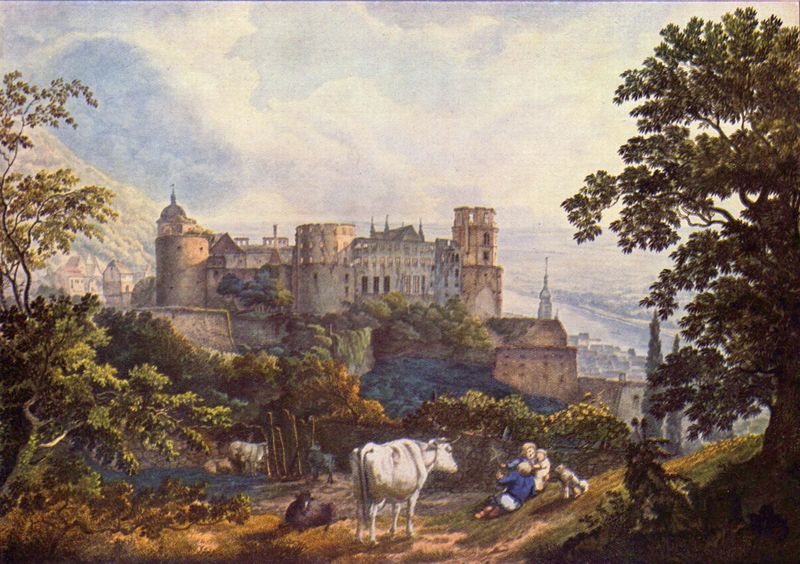
Titel: Das Heidelberger Schloß
Künstler: Karl Philipp Fohr
Standort: Darmstadt
Institution: Hessisches Landesmuseum
Schlagwörter: baum, berg, blau, blätter, dunkel, felsen, gemälde, himmel, kopf, körper, laub, mann, schatten, wasser, weiß, wolken, bäume, fluss, frauen, grün, kirchturm, landschaft, menschen, mädchen, sand, sitzen, stadt, ufer, äste, braun, fenster, frau, hell, kleid, kleider, licht, männer, nase, schwarz, ausblick, dach, gebäude, gras, haus, hund, rasen, schloss, tier, tiere, weg, wiese, wolke, leute, malerei, wand, architektur, barock, gesicht, mensch, steine, horn, öl, ast, erde, feld, gräser, horizont, häuser, hügel, kühe, natur, strauch, vieh, busch, büsche, kirche, sonne, sträucher, boden, land, familie, kind, mutter, vater, blatt, renaissance, schulter, schultern, tal, wald, genre, kinder, oval, pferd, rund, turm, beine, schwanz, schweif, bein, sommer, liegen, fassade, italien, perspektive, jungen, abhang, berge, farben, fels, gebirge, dorf, mauer, farbe, tag, kuh, rind, herbst, idylle, pause, rast, kuppel, romantik, tannen, spielen, maler, junge, zinnen, ortschaft, stadtansicht, wände, ruine, lamm, schaf, buch, burg, türme, alpen, festung, lichtung, hocken, radierung, stich, leinwand, tanne, löcher, öffnung, real, mauern, mittelalter, apsis, romanik, heidelberg, fernsicht, watteau, wegrand, hörner, lämmer, schafe, ochse, stier, hirte, hirten, hirtin, hüten, schäfer, ziege, tempera, weitsicht, zinne, ziegen, öffnungen, repos, apsiden, apsen, coloriert, weitblick, chateau, vache, tour, wolkenberge, neckar, wingert, heidelberger schloss, weingarten baum, fruchbarkeit